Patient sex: F
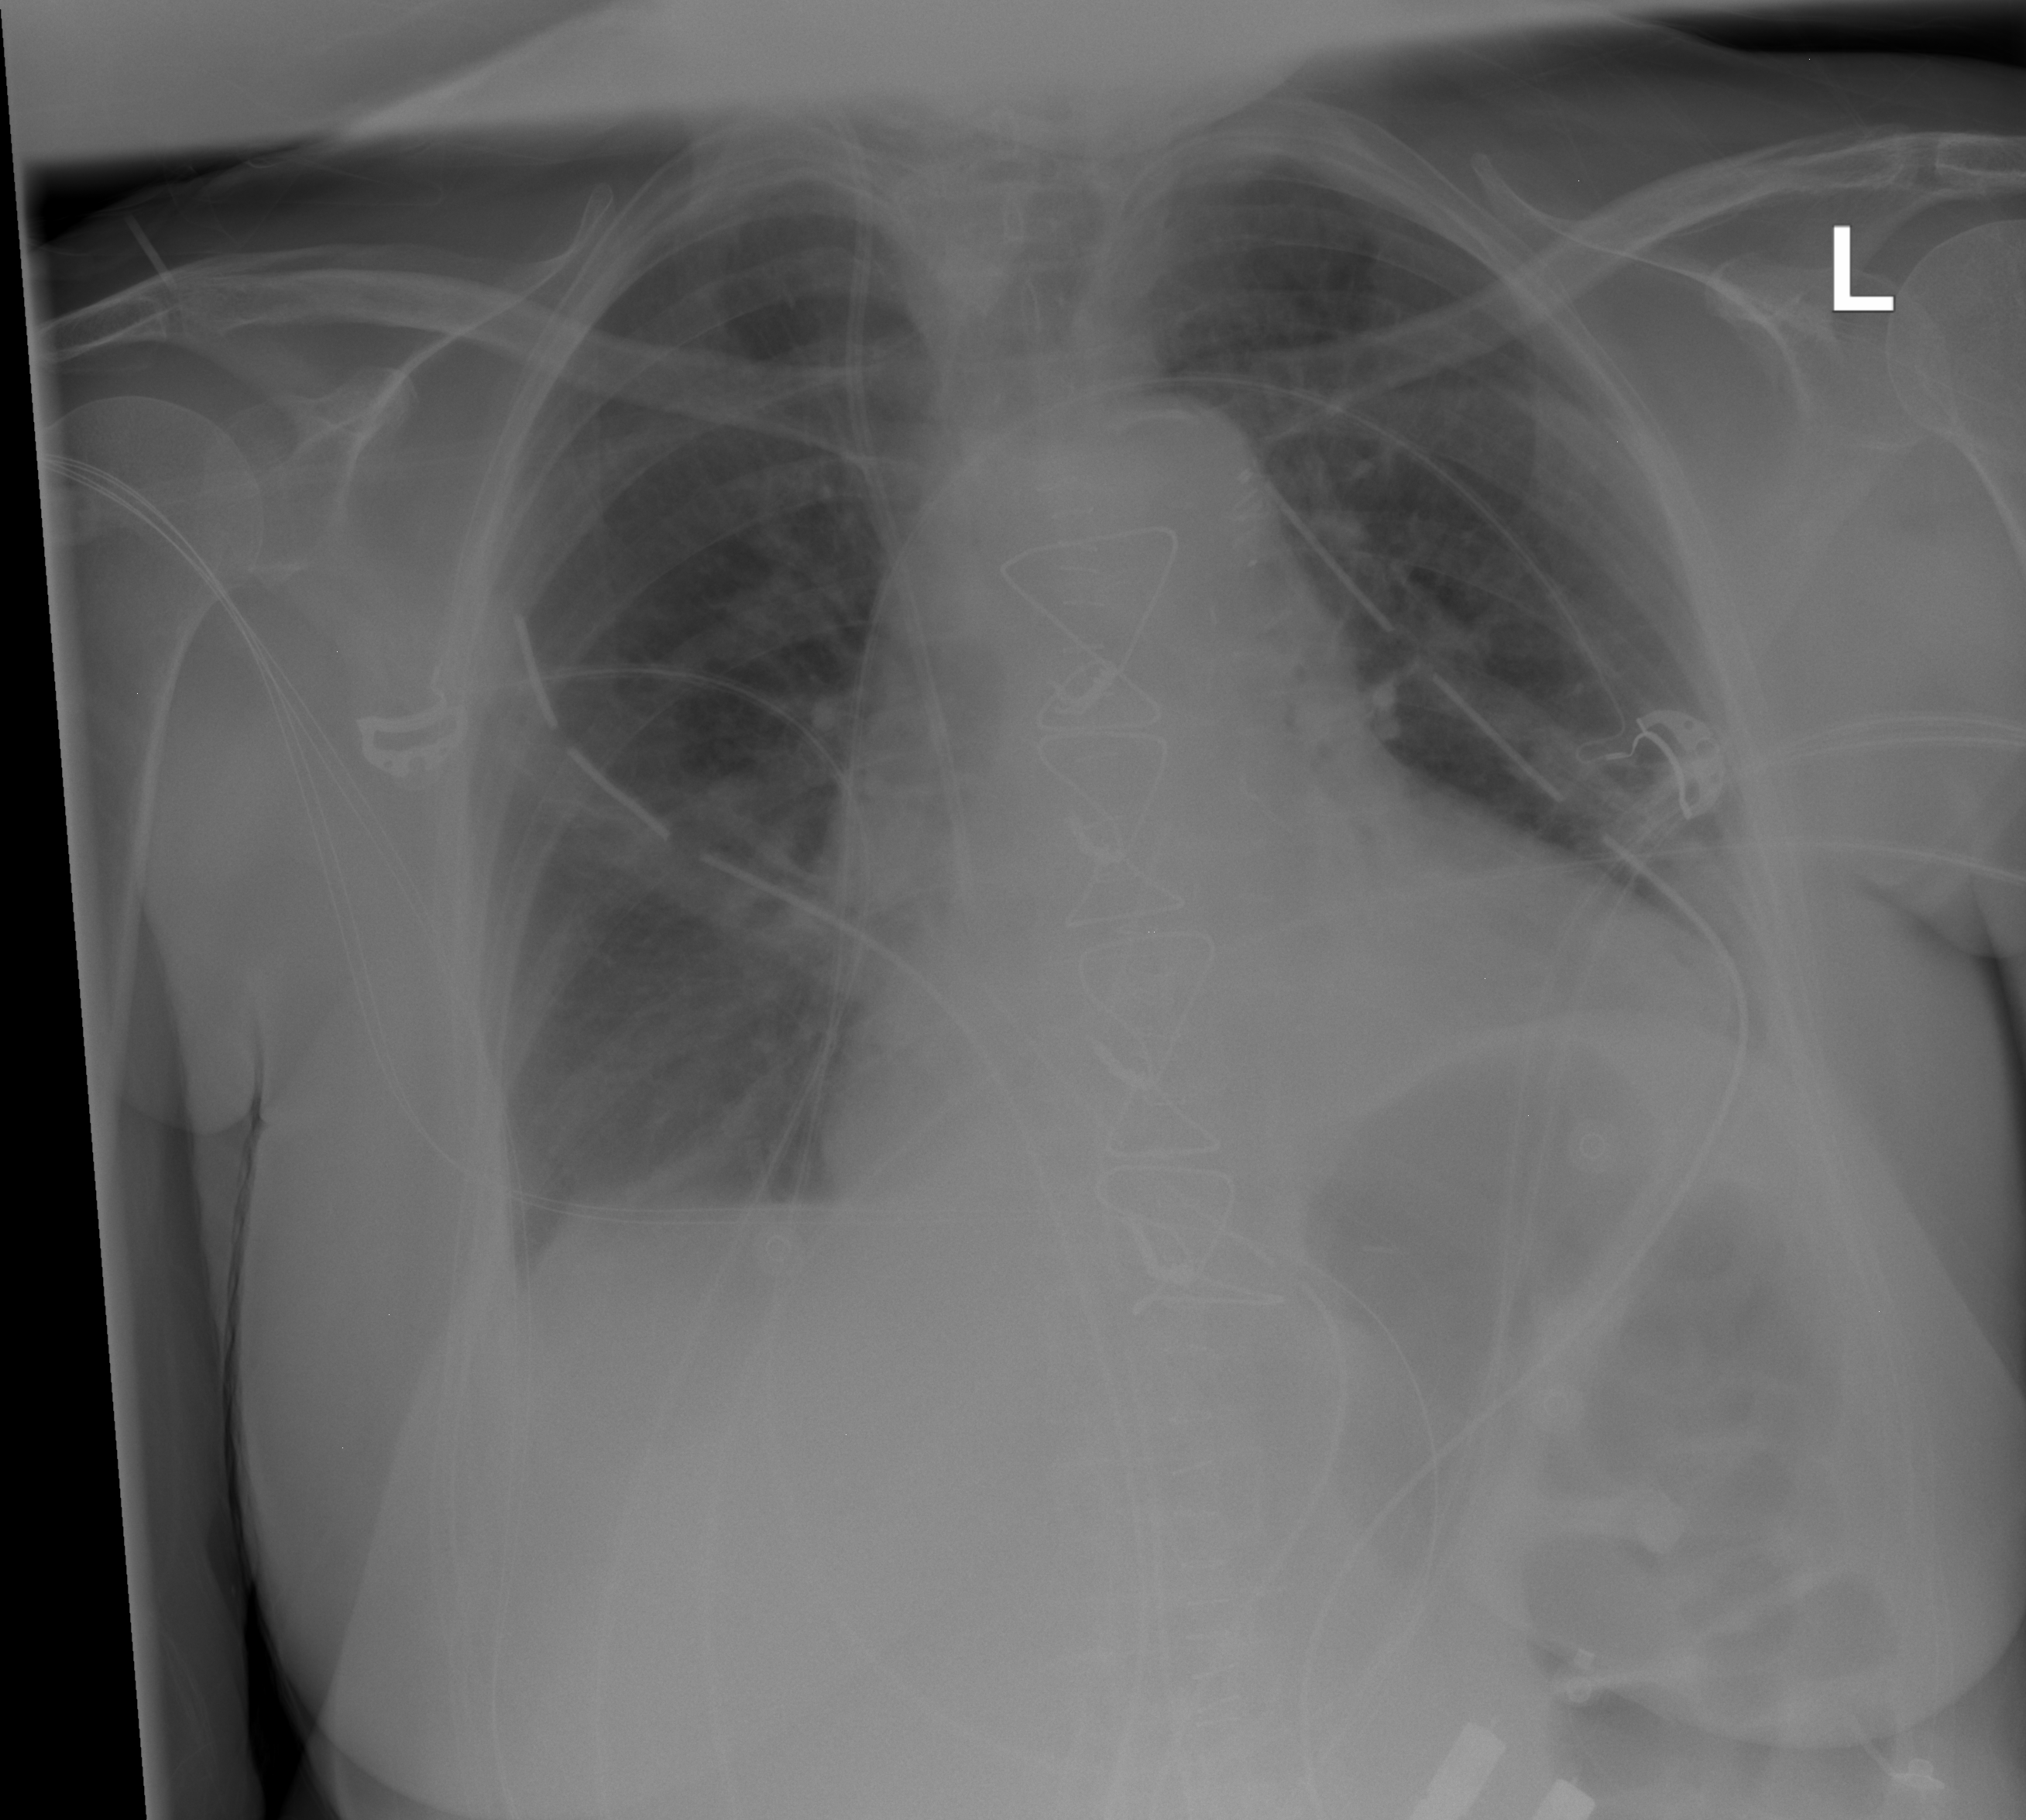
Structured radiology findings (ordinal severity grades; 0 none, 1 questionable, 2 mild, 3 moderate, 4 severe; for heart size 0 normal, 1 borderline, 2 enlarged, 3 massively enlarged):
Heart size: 2
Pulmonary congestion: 0
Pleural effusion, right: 0
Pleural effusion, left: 2
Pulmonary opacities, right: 0
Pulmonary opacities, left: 0
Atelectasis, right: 0
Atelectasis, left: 2